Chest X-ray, AP view. Patient: 49 years old, sex M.
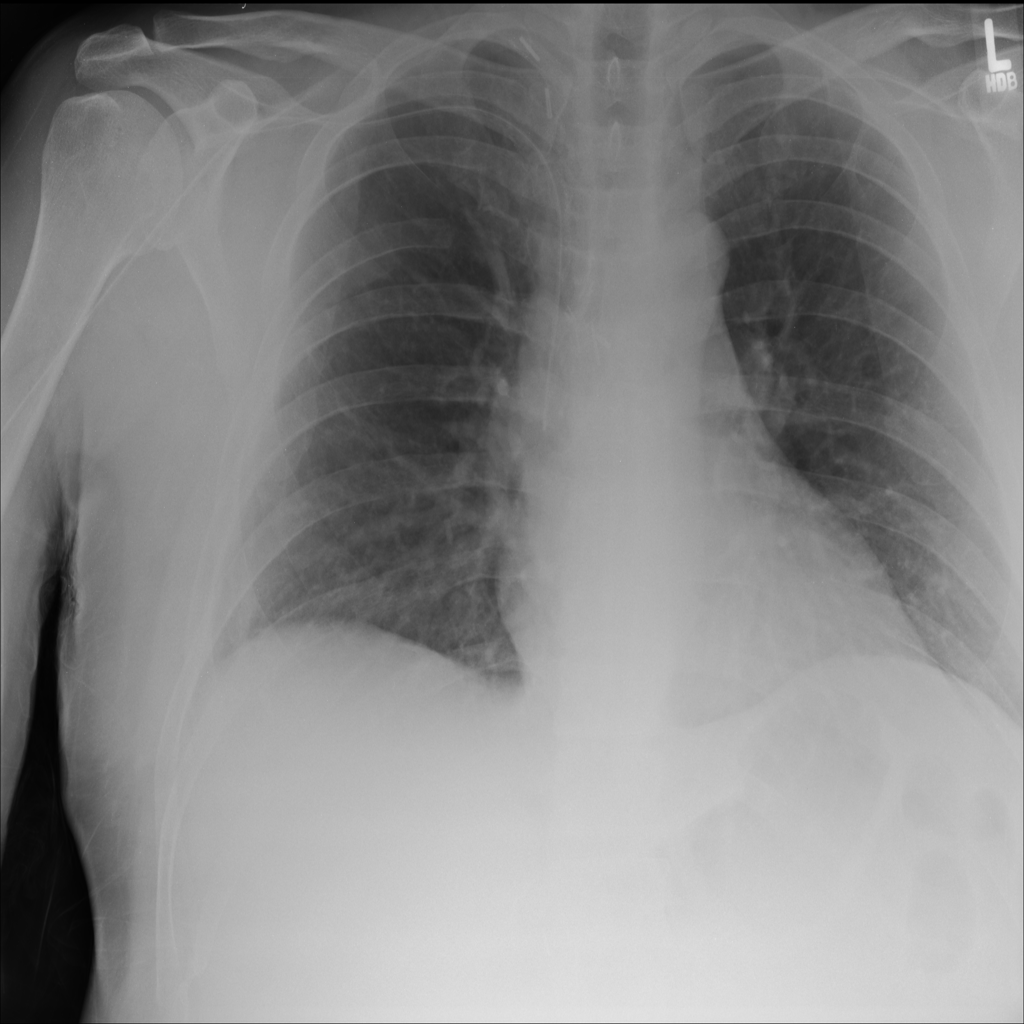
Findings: No Finding